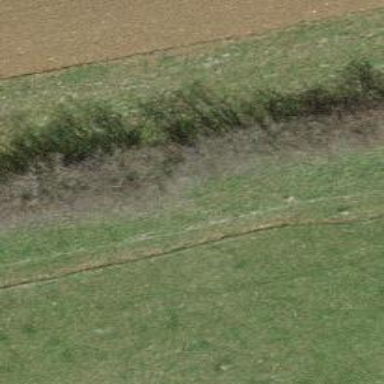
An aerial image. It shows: Hedge acting as barrier.